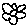
Label: flower